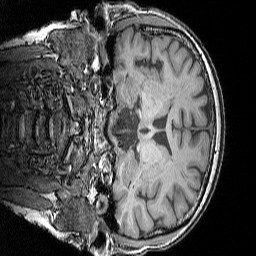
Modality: T1w
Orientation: coronal
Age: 77
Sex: female
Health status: ill
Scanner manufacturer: siemens
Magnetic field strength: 3 T
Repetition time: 1.75 s
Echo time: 0.00418 s